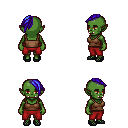
a pixel art fantasy rpg character, female body template, orc, green skin, brown pirate shirt, red pants, blue long mohawk hairstyle, ghillies, four views (front, back, left, right), 2x2 character sprite sheet, small pixel art, hard edges, no anti-aliasing